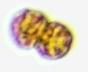
Label: Margalefidinium